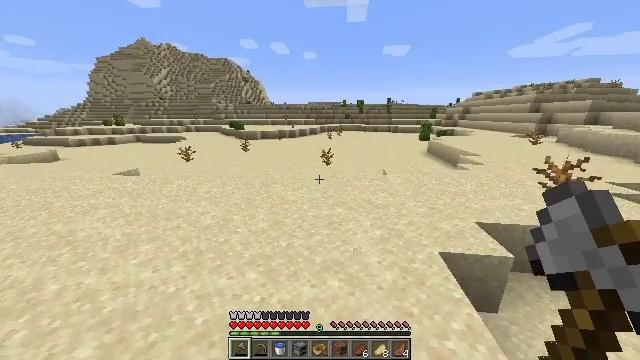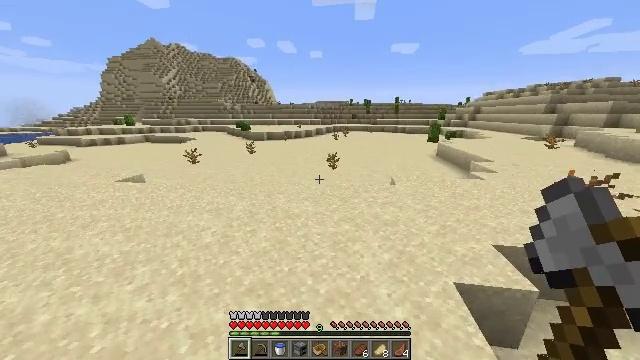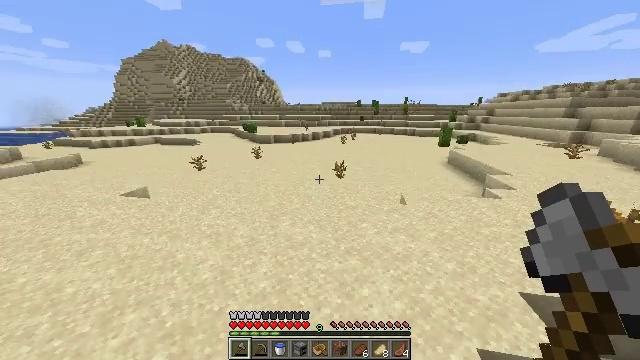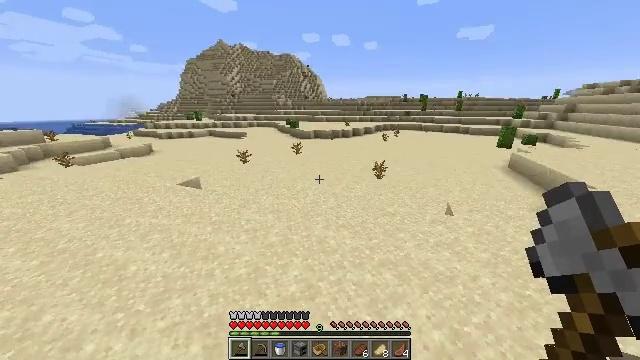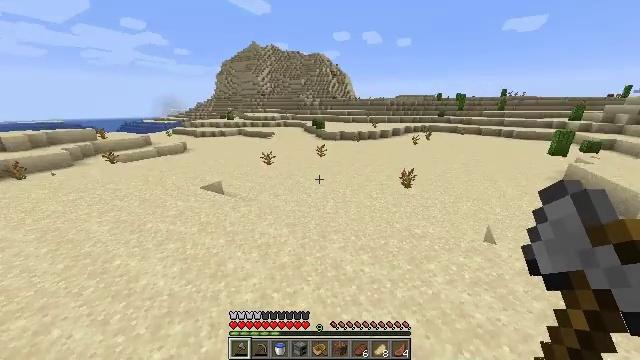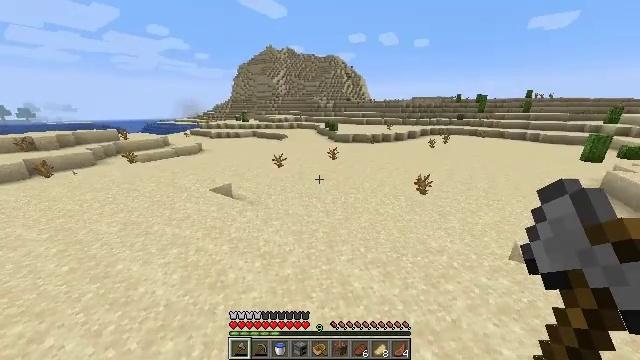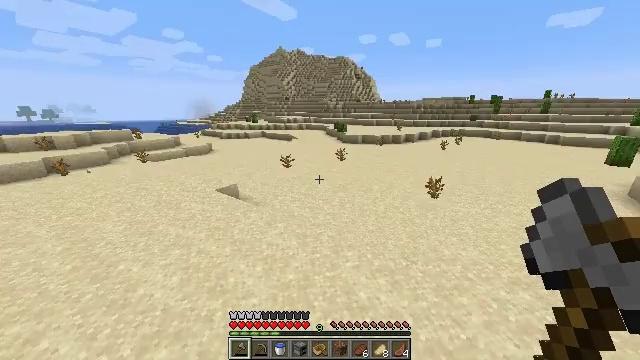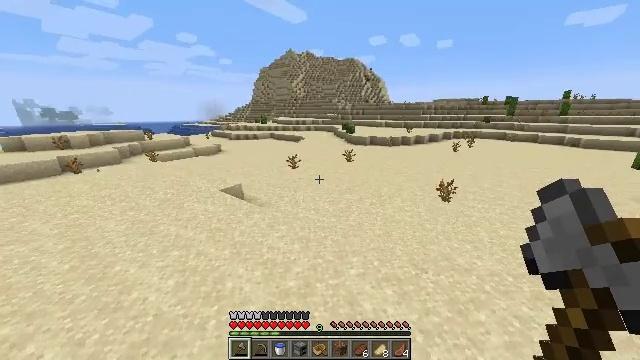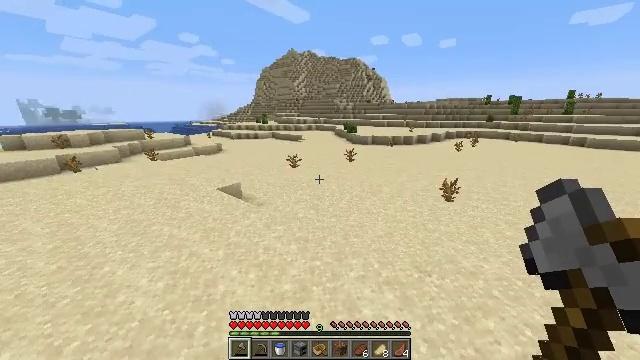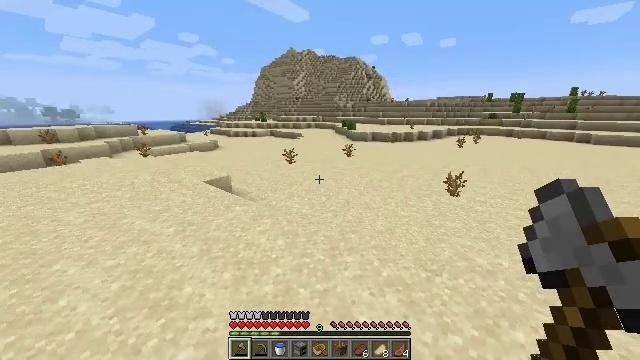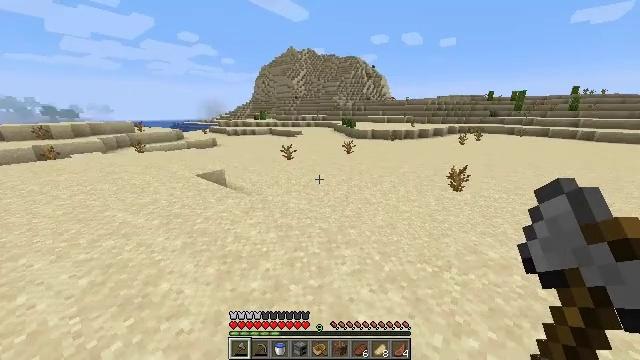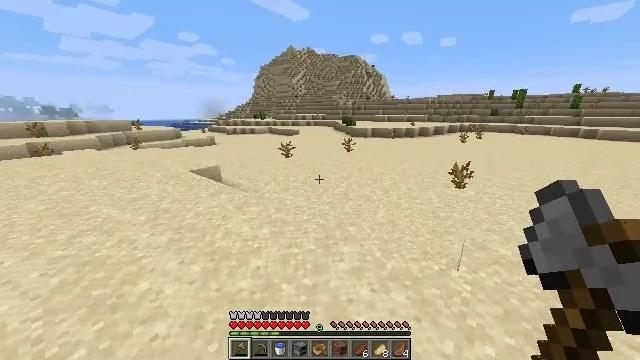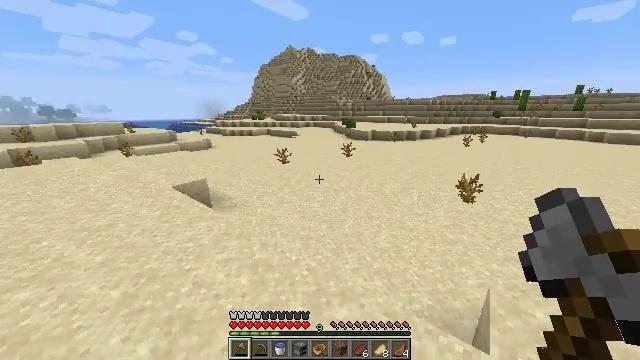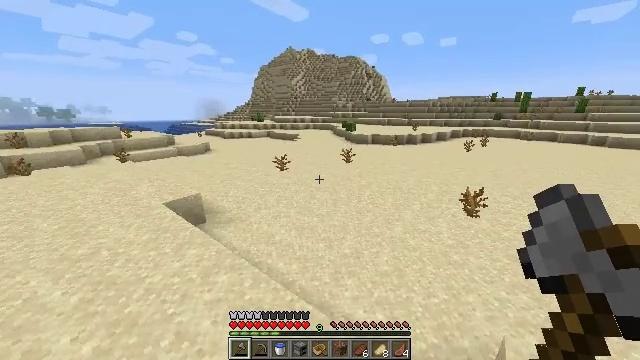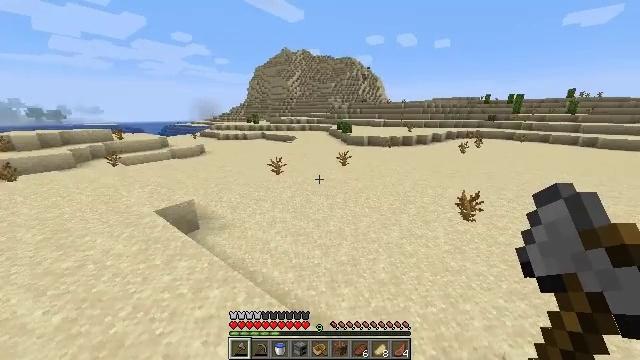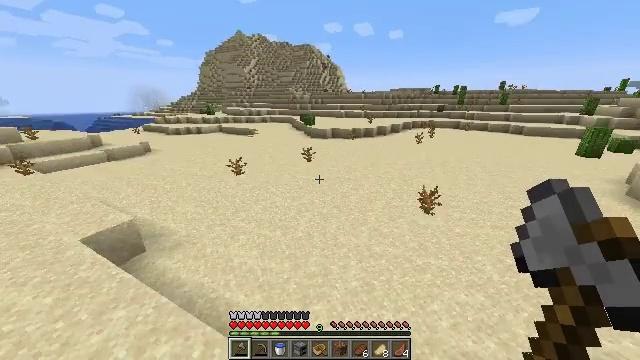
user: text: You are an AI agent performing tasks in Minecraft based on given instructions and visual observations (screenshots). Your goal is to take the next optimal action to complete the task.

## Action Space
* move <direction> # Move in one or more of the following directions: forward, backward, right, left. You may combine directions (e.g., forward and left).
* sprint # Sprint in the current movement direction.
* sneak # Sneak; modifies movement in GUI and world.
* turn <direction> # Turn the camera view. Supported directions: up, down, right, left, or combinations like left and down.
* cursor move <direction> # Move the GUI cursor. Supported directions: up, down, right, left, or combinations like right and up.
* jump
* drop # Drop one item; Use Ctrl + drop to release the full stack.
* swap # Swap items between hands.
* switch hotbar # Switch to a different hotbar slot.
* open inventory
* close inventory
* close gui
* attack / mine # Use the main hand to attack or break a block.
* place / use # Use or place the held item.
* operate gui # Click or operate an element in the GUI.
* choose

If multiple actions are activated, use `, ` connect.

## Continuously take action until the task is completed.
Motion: motion action
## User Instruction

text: Remove blue terracotta to use elsewhere.
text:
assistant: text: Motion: move forward, sprint, turn left, jump
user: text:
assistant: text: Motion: move forward, sprint, turn left, jump
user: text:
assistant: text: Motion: move forward, sprint, turn left and down, jump
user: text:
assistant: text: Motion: move forward, sprint, turn left, jump
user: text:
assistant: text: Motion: move forward, sprint, turn left, jump
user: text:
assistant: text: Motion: move forward, sprint, turn left, jump
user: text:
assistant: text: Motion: move forward, sprint, turn left, jump
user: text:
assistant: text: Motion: move forward, sprint, jump
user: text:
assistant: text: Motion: move forward, sprint, jump
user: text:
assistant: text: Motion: move forward, sprint, jump
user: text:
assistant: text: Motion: move forward, sprint, jump
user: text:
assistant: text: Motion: move forward, sprint, jump
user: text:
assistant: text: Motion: move forward, sprint, jump
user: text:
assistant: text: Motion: move forward, sprint, turn right, jump
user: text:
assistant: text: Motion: move forward, sprint, turn right and down, jump
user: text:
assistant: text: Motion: move forward, sprint, turn right and down, jump
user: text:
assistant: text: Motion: move forward, sprint, turn right and down, jump
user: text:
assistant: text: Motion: move forward, sprint, turn right, jump
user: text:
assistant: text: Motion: move forward, sprint, turn right, jump
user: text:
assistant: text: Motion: move forward, sprint, turn right and up, jump
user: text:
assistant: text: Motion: move forward, sprint, turn right, jump
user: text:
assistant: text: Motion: move forward, sprint, turn right and up, jump
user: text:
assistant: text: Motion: move forward, sprint, turn right and up, jump
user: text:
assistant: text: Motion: move forward, sprint, turn right and up, jump
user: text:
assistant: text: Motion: move forward, sprint, turn right and up, jump
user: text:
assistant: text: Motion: move forward, sprint, jump
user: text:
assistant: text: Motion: move forward, sprint, jump
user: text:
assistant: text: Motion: move forward, sprint, jump
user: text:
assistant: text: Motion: move forward, sprint, jump
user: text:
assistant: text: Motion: move forward, sprint, jump